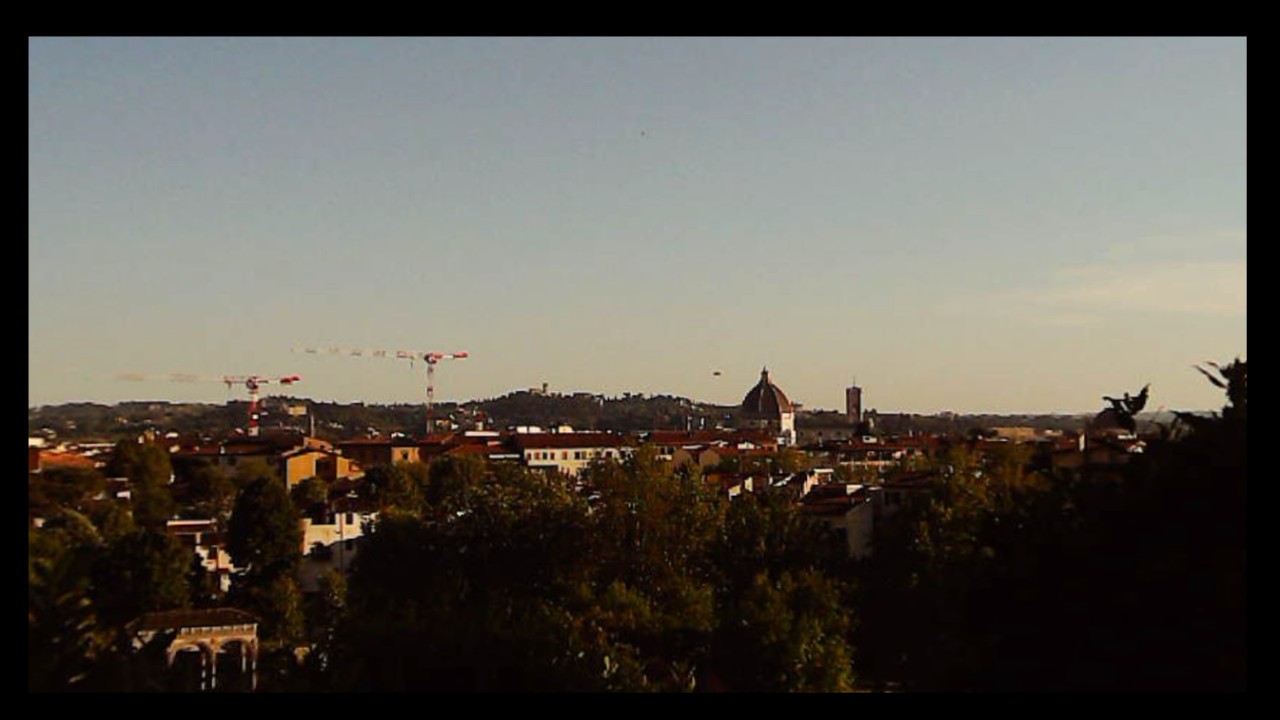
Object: Betafpv air75